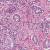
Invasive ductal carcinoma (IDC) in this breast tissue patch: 1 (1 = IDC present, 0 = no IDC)